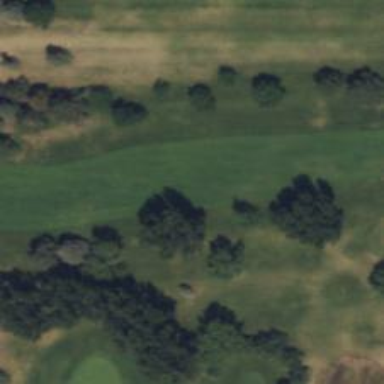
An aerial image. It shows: Golf hole.